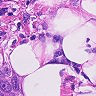
Metastatic tissue present: yes